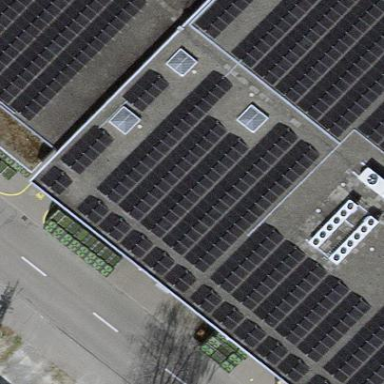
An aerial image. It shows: Solar photovoltaic panel generator.